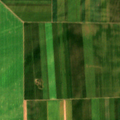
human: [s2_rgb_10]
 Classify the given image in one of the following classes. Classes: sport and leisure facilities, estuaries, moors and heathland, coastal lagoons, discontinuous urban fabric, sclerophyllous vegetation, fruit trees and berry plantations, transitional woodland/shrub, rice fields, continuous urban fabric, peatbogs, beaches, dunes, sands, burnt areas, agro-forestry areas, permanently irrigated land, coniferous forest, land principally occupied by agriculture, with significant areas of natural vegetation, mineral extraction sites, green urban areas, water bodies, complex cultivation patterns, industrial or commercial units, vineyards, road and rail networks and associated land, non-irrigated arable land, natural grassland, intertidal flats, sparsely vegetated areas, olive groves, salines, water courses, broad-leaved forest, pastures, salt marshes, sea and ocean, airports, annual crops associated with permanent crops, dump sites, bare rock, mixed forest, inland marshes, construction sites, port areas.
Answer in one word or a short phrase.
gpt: non-irrigated arable land